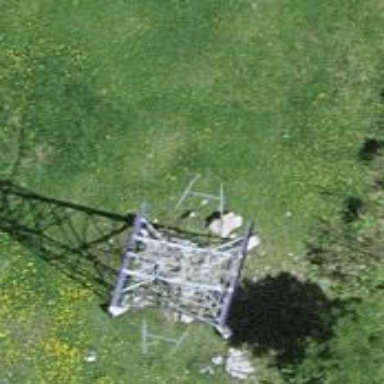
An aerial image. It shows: Pylon for aerialway.